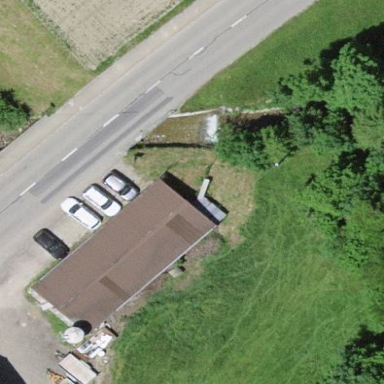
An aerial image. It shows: Sty building.